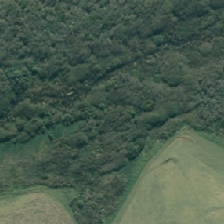
Land cover: herbaceous_freshwater_vege